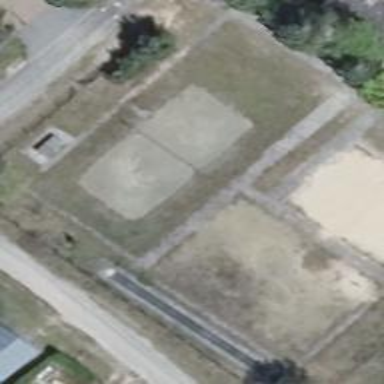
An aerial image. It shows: Volleyball pitch for leisure sports activities.